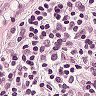
Metastatic tissue present: no